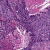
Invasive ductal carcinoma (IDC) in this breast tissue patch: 1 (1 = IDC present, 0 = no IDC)